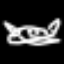
Label: airplane